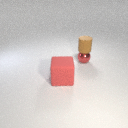
small red metal sphere below small brown rubber cylinder